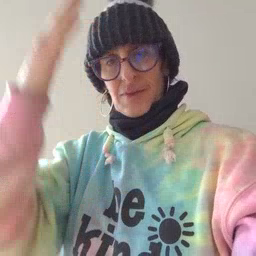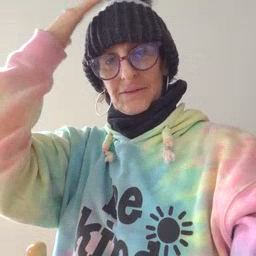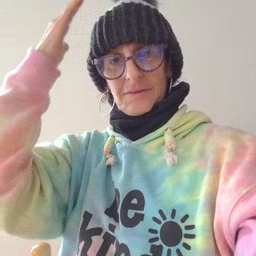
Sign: hat